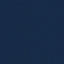
Land use / land cover: SeaLake